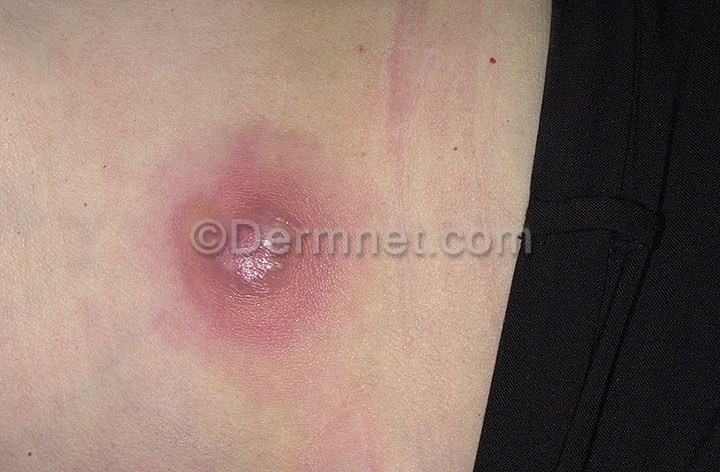
Disease: Seborrheic Keratoses and other Benign Tumors